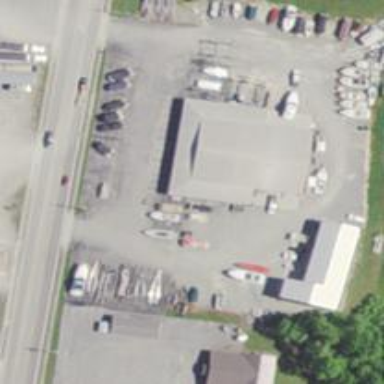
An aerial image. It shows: Boatyard located near waterway.